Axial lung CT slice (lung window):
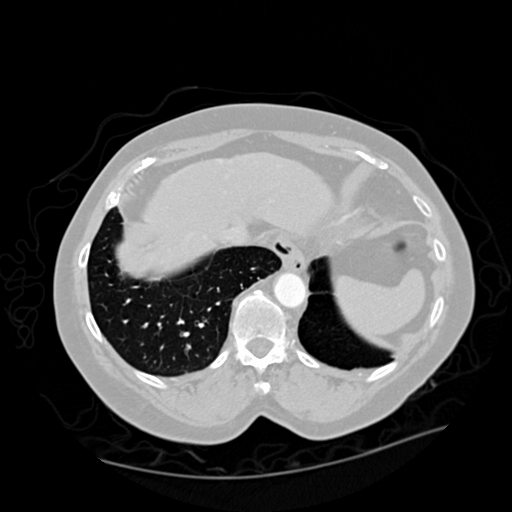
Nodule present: no